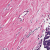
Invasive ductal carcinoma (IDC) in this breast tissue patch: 1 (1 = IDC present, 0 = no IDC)